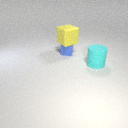
small blue rubber cube below large yellow rubber cube